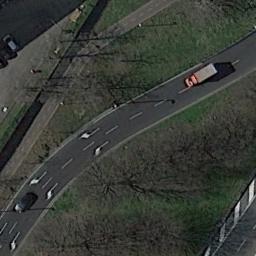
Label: freeway